Modality: CBCT
Slice 94 of 156
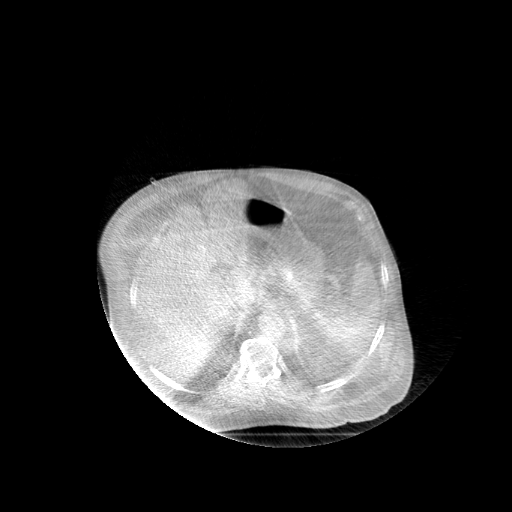